Aerial crown-view tile of a tropical tree (Barro Colorado Island, Panama), acquired 20240918:
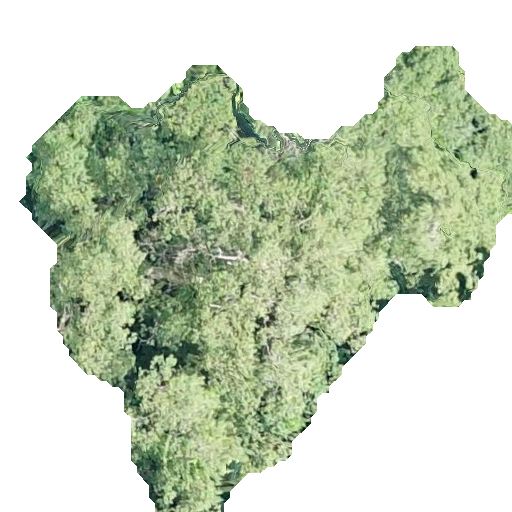
Species: Terminalia oblonga
GBIF accepted scientific name: Terminalia oblonga
Crown area: 214.849 m²